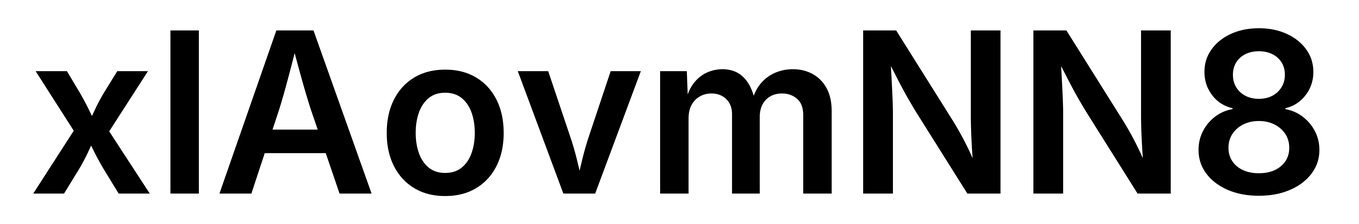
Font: Inter_SemiBold